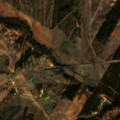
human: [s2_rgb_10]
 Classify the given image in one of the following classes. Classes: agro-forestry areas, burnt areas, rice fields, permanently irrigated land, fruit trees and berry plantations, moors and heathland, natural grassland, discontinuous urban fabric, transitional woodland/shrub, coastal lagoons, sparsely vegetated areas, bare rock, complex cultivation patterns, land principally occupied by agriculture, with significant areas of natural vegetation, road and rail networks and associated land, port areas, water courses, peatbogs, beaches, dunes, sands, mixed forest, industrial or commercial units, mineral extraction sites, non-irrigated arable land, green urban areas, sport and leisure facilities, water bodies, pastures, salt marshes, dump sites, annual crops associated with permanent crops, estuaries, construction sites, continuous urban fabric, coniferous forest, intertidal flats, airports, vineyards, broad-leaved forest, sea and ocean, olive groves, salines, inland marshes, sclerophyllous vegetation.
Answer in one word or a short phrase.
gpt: non-irrigated arable land, pastures, broad-leaved forest, transitional woodland/shrub